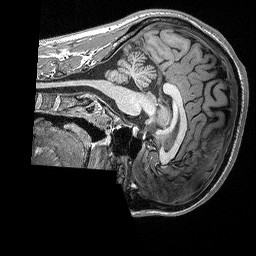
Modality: T1w
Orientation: sagittal
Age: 28
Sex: male
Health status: healthy
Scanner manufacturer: siemens
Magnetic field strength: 3 T
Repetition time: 2.3 s
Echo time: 0.00298 s